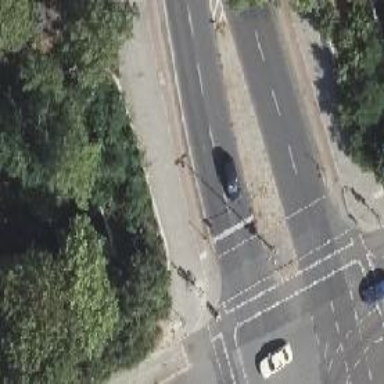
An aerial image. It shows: Road with traffic signals.